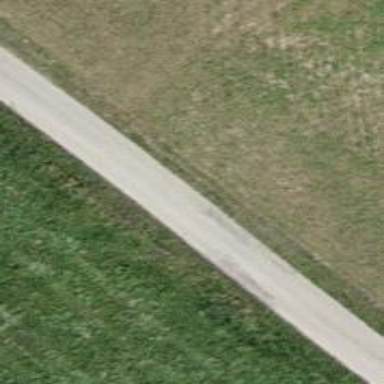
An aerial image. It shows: Paved service road with grade 1 track type.